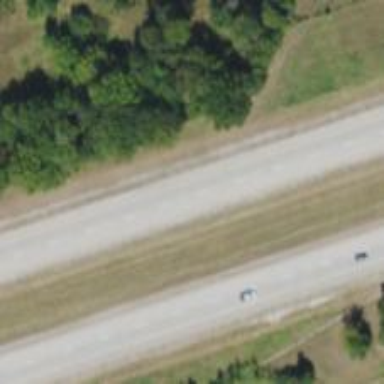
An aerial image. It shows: Motorway.